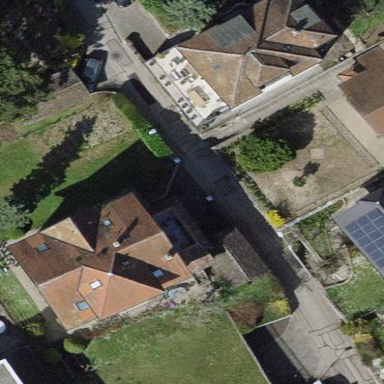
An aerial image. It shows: Simple house.